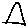
Label: triangle